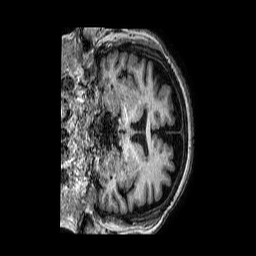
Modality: T1w
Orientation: coronal
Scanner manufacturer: philips
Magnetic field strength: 3 T
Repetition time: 0.006611 s
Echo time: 0.00296 s